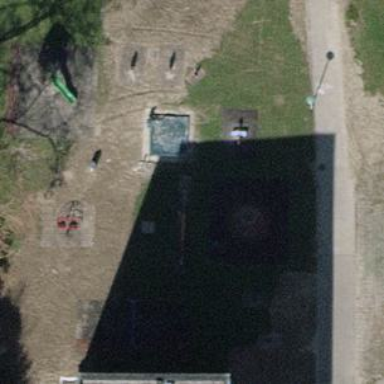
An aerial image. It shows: Playground area for leisure land.